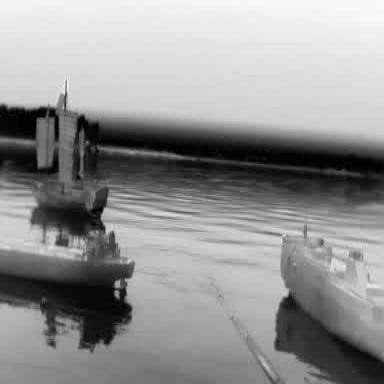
There is a sailboat in the infrared image.